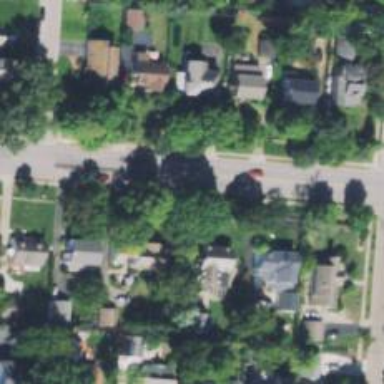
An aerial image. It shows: Residential driveway.